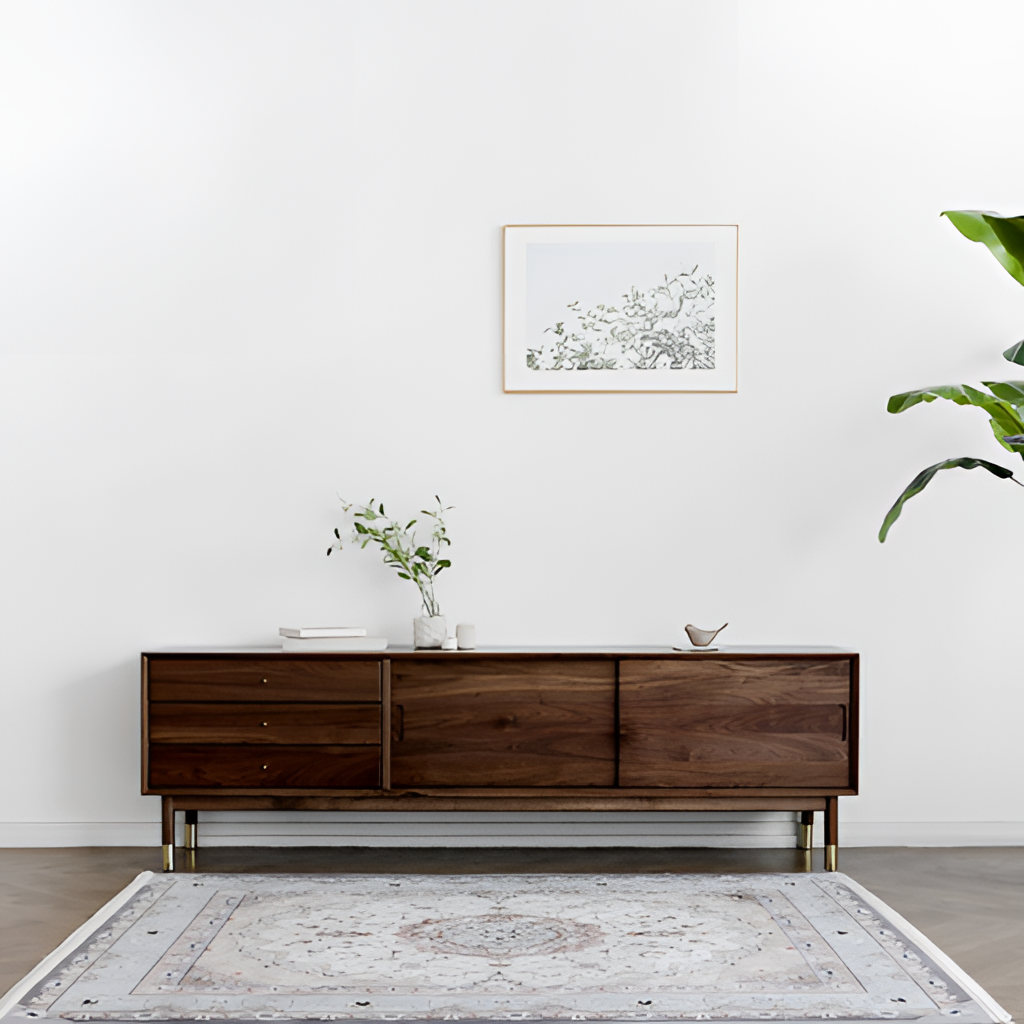
wood sideboard, living room, paint wallpaper, with solid pattern, brown wood flooring, with herringbone pattern, minimalist